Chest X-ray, PA view. Patient: 57 years old, sex M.
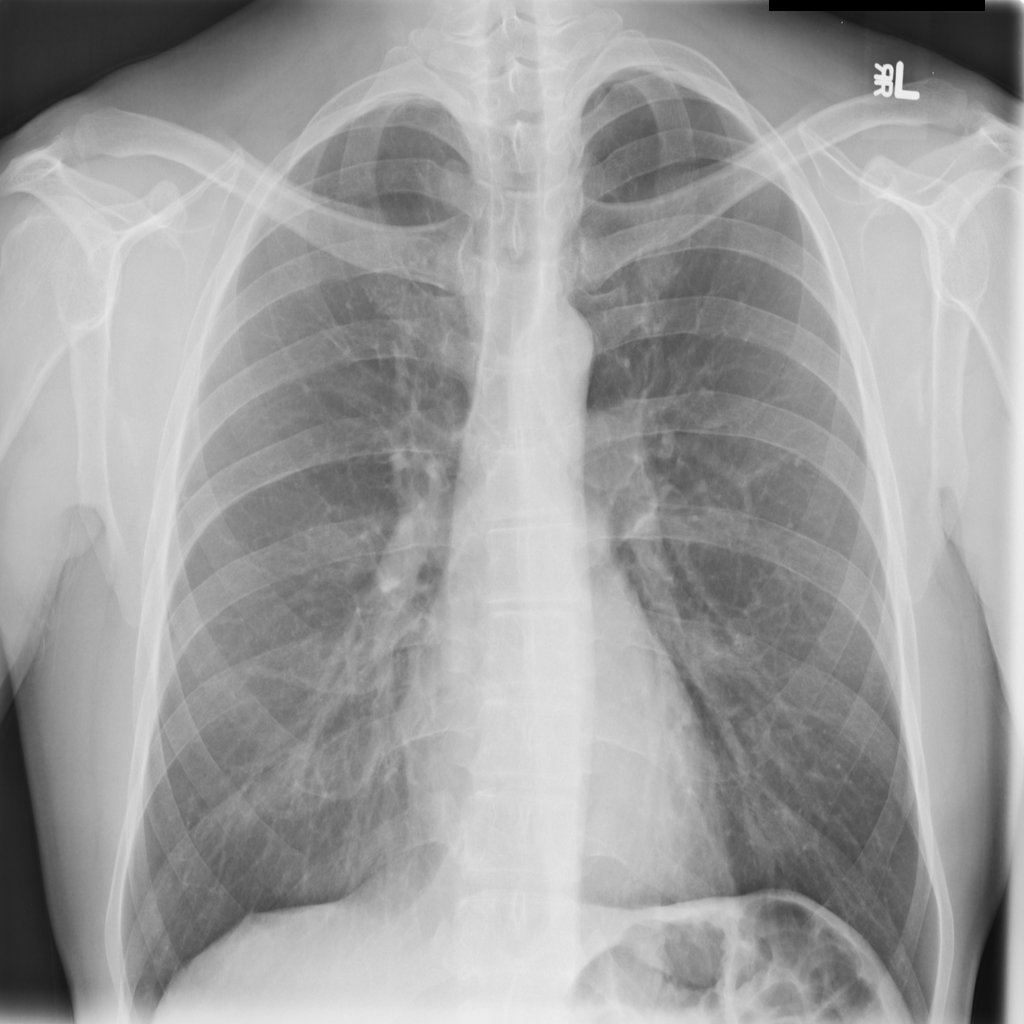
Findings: No Finding